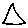
Label: triangle